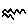
Label: zigzag